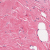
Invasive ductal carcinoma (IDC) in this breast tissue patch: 0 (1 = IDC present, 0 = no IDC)